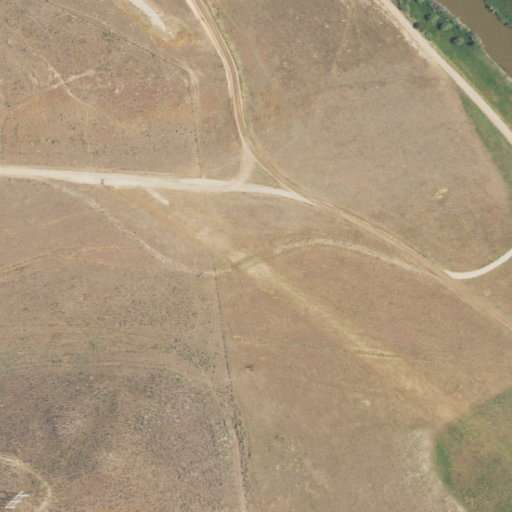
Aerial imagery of valley in Wyoming named Dry Hollow containing shrub, open development, herbaceous wetlands, open water, low intensity development, and pasture